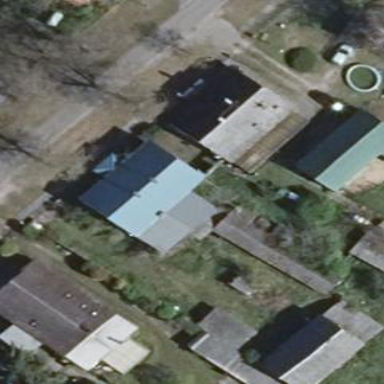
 where the roof is oriented along the structure."